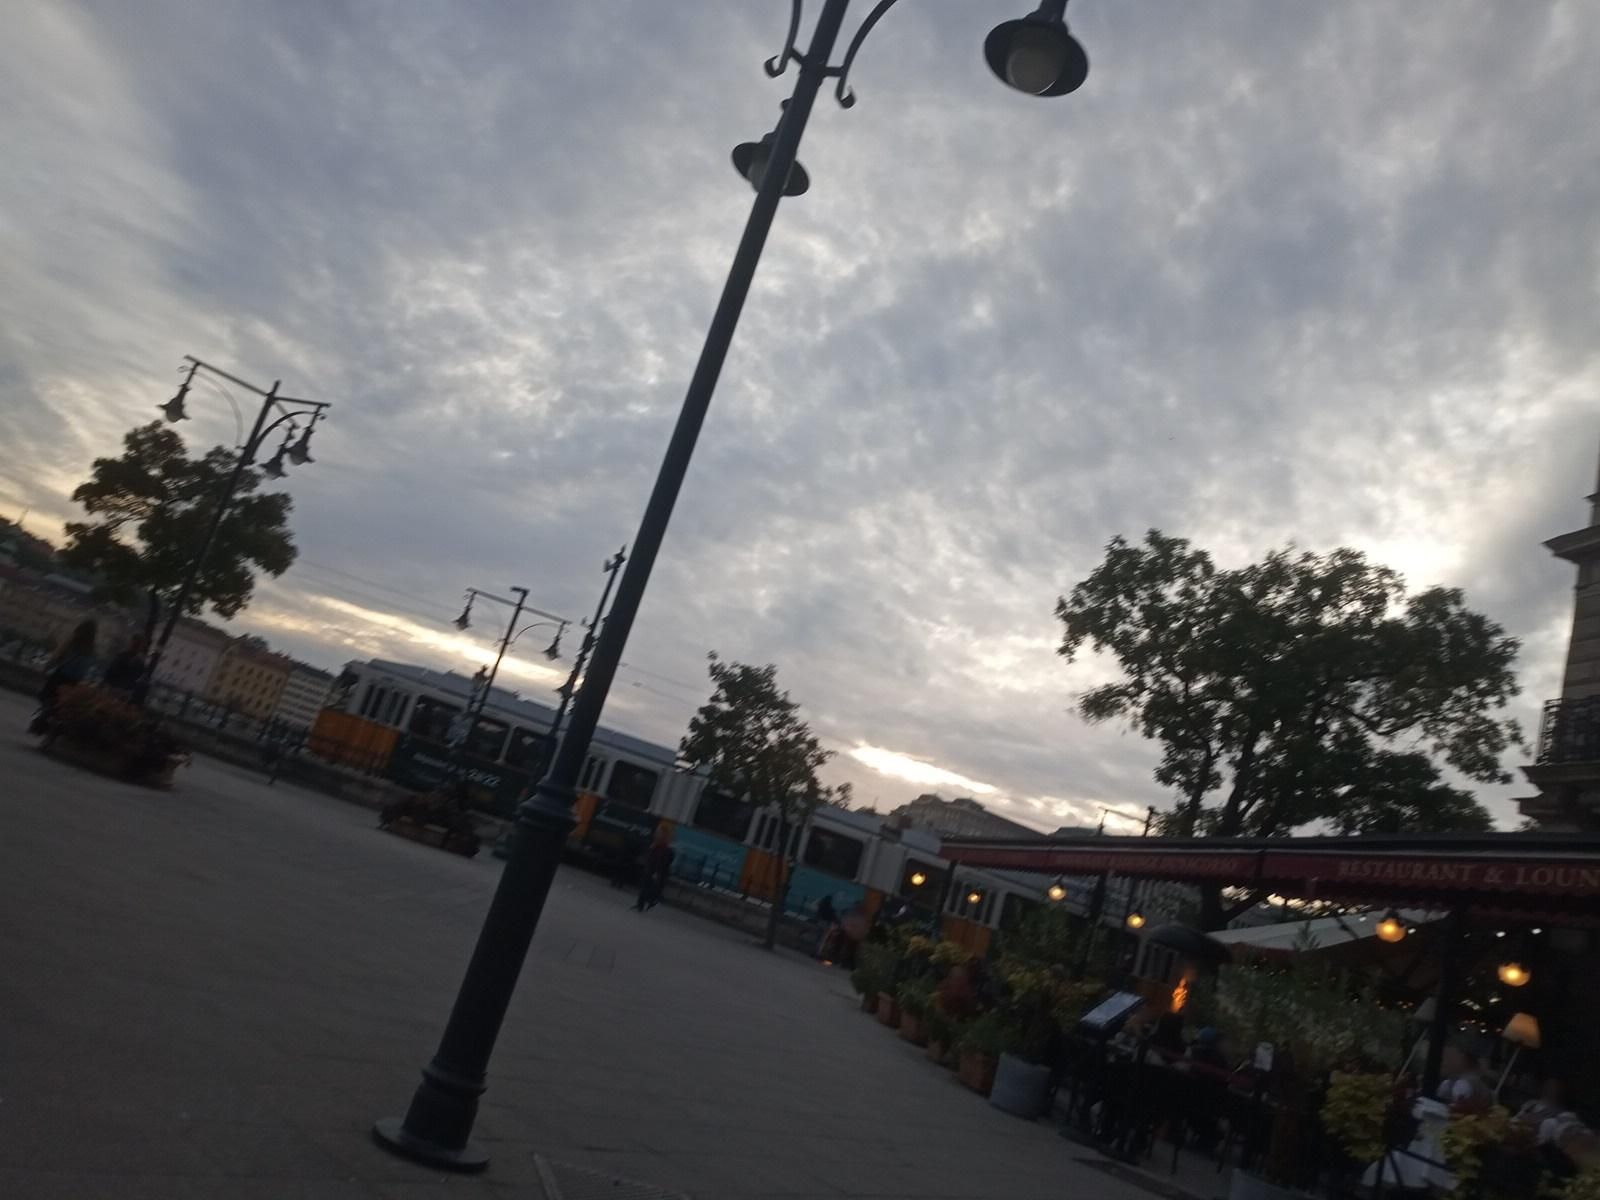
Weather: cloudy
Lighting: dusk/dawn
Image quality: good
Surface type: walking surface
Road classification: service, pedestrian
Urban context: urban centre
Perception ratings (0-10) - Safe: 3.06, Lively: 8.94, Beautiful: 2.7, Boring: 2.16, Depressing: 7.78, Wealthy: 5.93